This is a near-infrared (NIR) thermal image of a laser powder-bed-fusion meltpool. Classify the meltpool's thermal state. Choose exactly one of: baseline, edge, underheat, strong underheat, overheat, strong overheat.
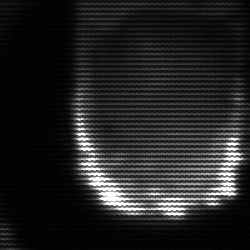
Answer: baseline